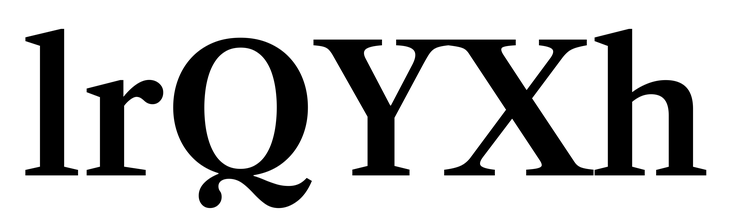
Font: LibreCaslonText_SemiBold